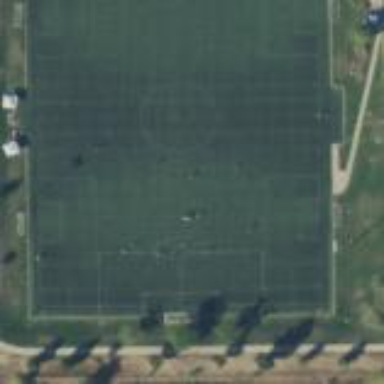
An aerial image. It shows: Soccer pitch for leisure land activities.